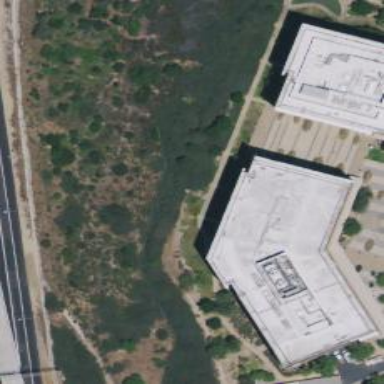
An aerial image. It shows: Office building.